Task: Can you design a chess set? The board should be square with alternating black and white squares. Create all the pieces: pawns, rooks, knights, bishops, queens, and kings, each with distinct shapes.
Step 773:
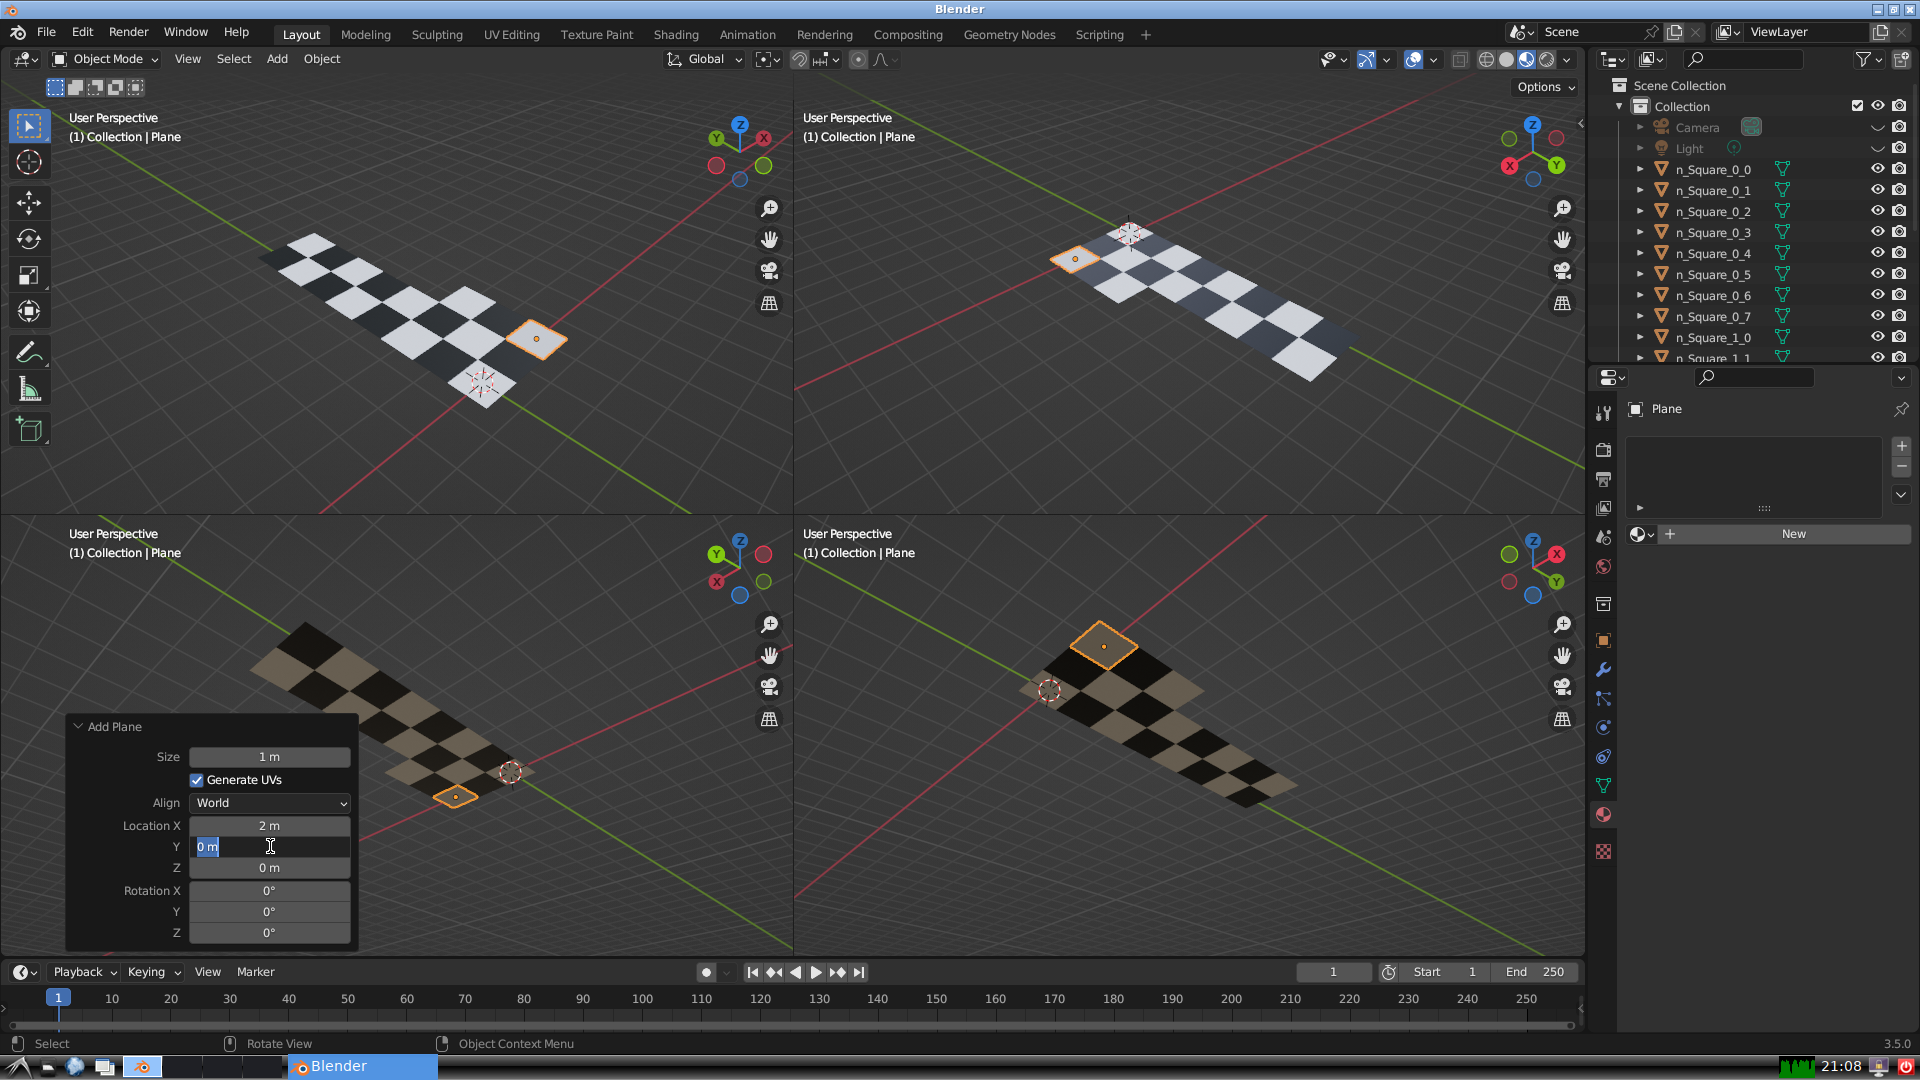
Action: input_text: 3.0